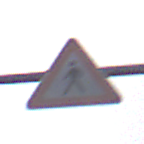
Verkehrszeichen: FussgaengerRechts
Umgebung: Outdoor, Urban
Tageszeit: MorningAfternoon
Wetter: PartlyCloudy
Licht: Natural
Jahreszeit: NotSpecified
Kontrast: LowContrast